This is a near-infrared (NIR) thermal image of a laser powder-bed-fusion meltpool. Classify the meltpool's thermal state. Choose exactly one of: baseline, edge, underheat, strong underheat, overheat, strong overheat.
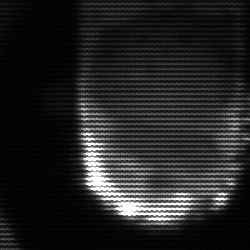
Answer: baseline